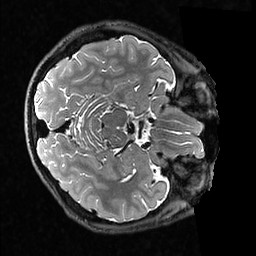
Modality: T2w
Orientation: axial
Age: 22
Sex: male
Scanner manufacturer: ge
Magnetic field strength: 3 T
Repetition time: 3.202 s
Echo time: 0.06643 s